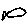
Label: fish